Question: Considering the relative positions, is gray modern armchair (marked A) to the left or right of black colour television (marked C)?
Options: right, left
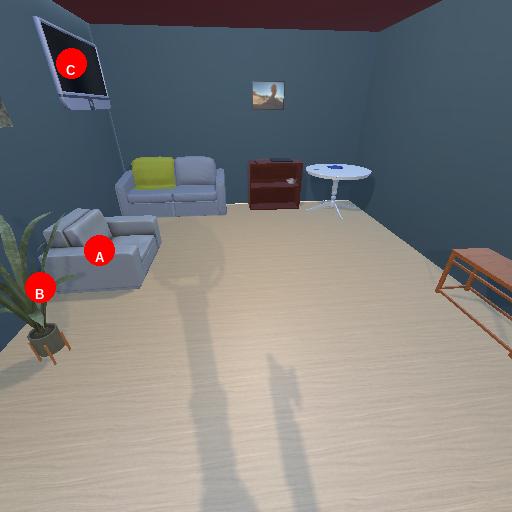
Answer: right